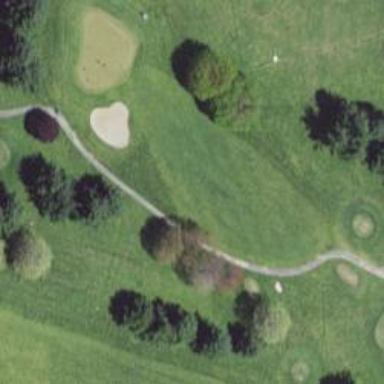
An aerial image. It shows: Path for both road and golf.